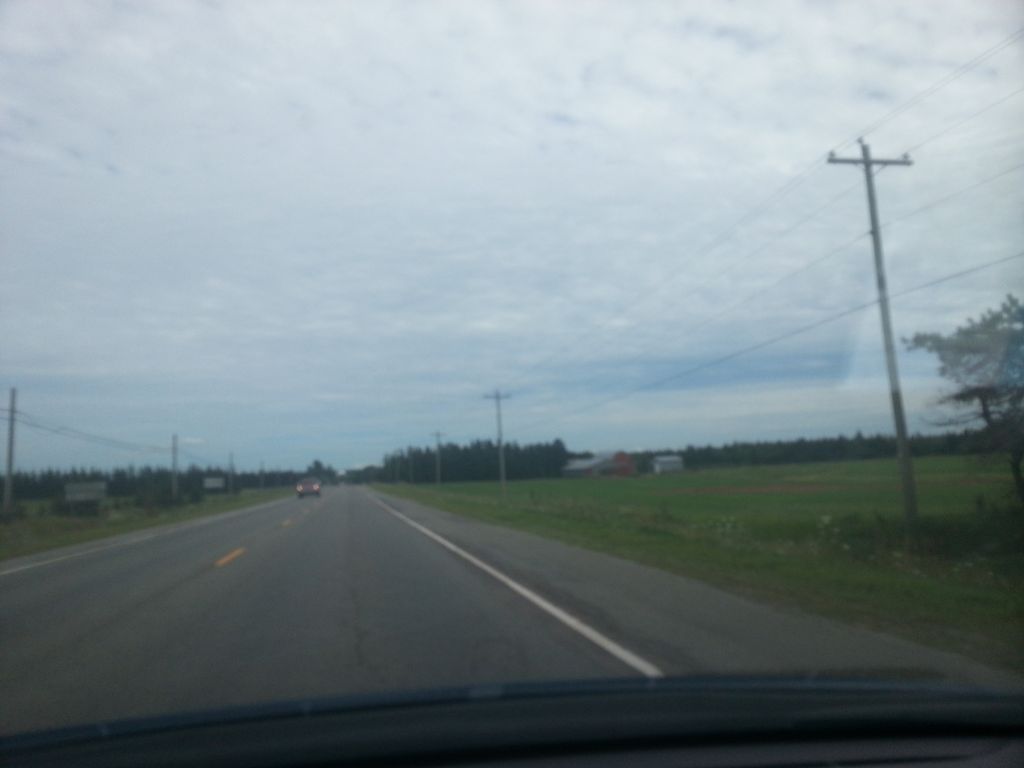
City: charlottetown